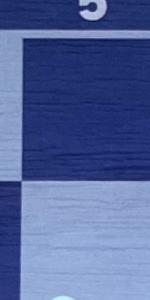
Label: Empty